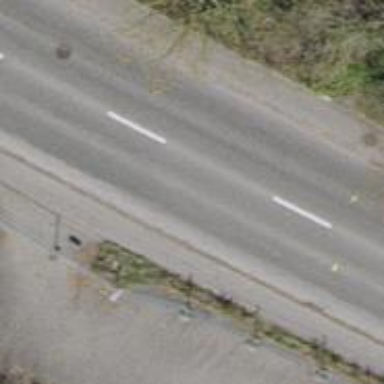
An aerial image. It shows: Primary road with asphalt surface.